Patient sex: M
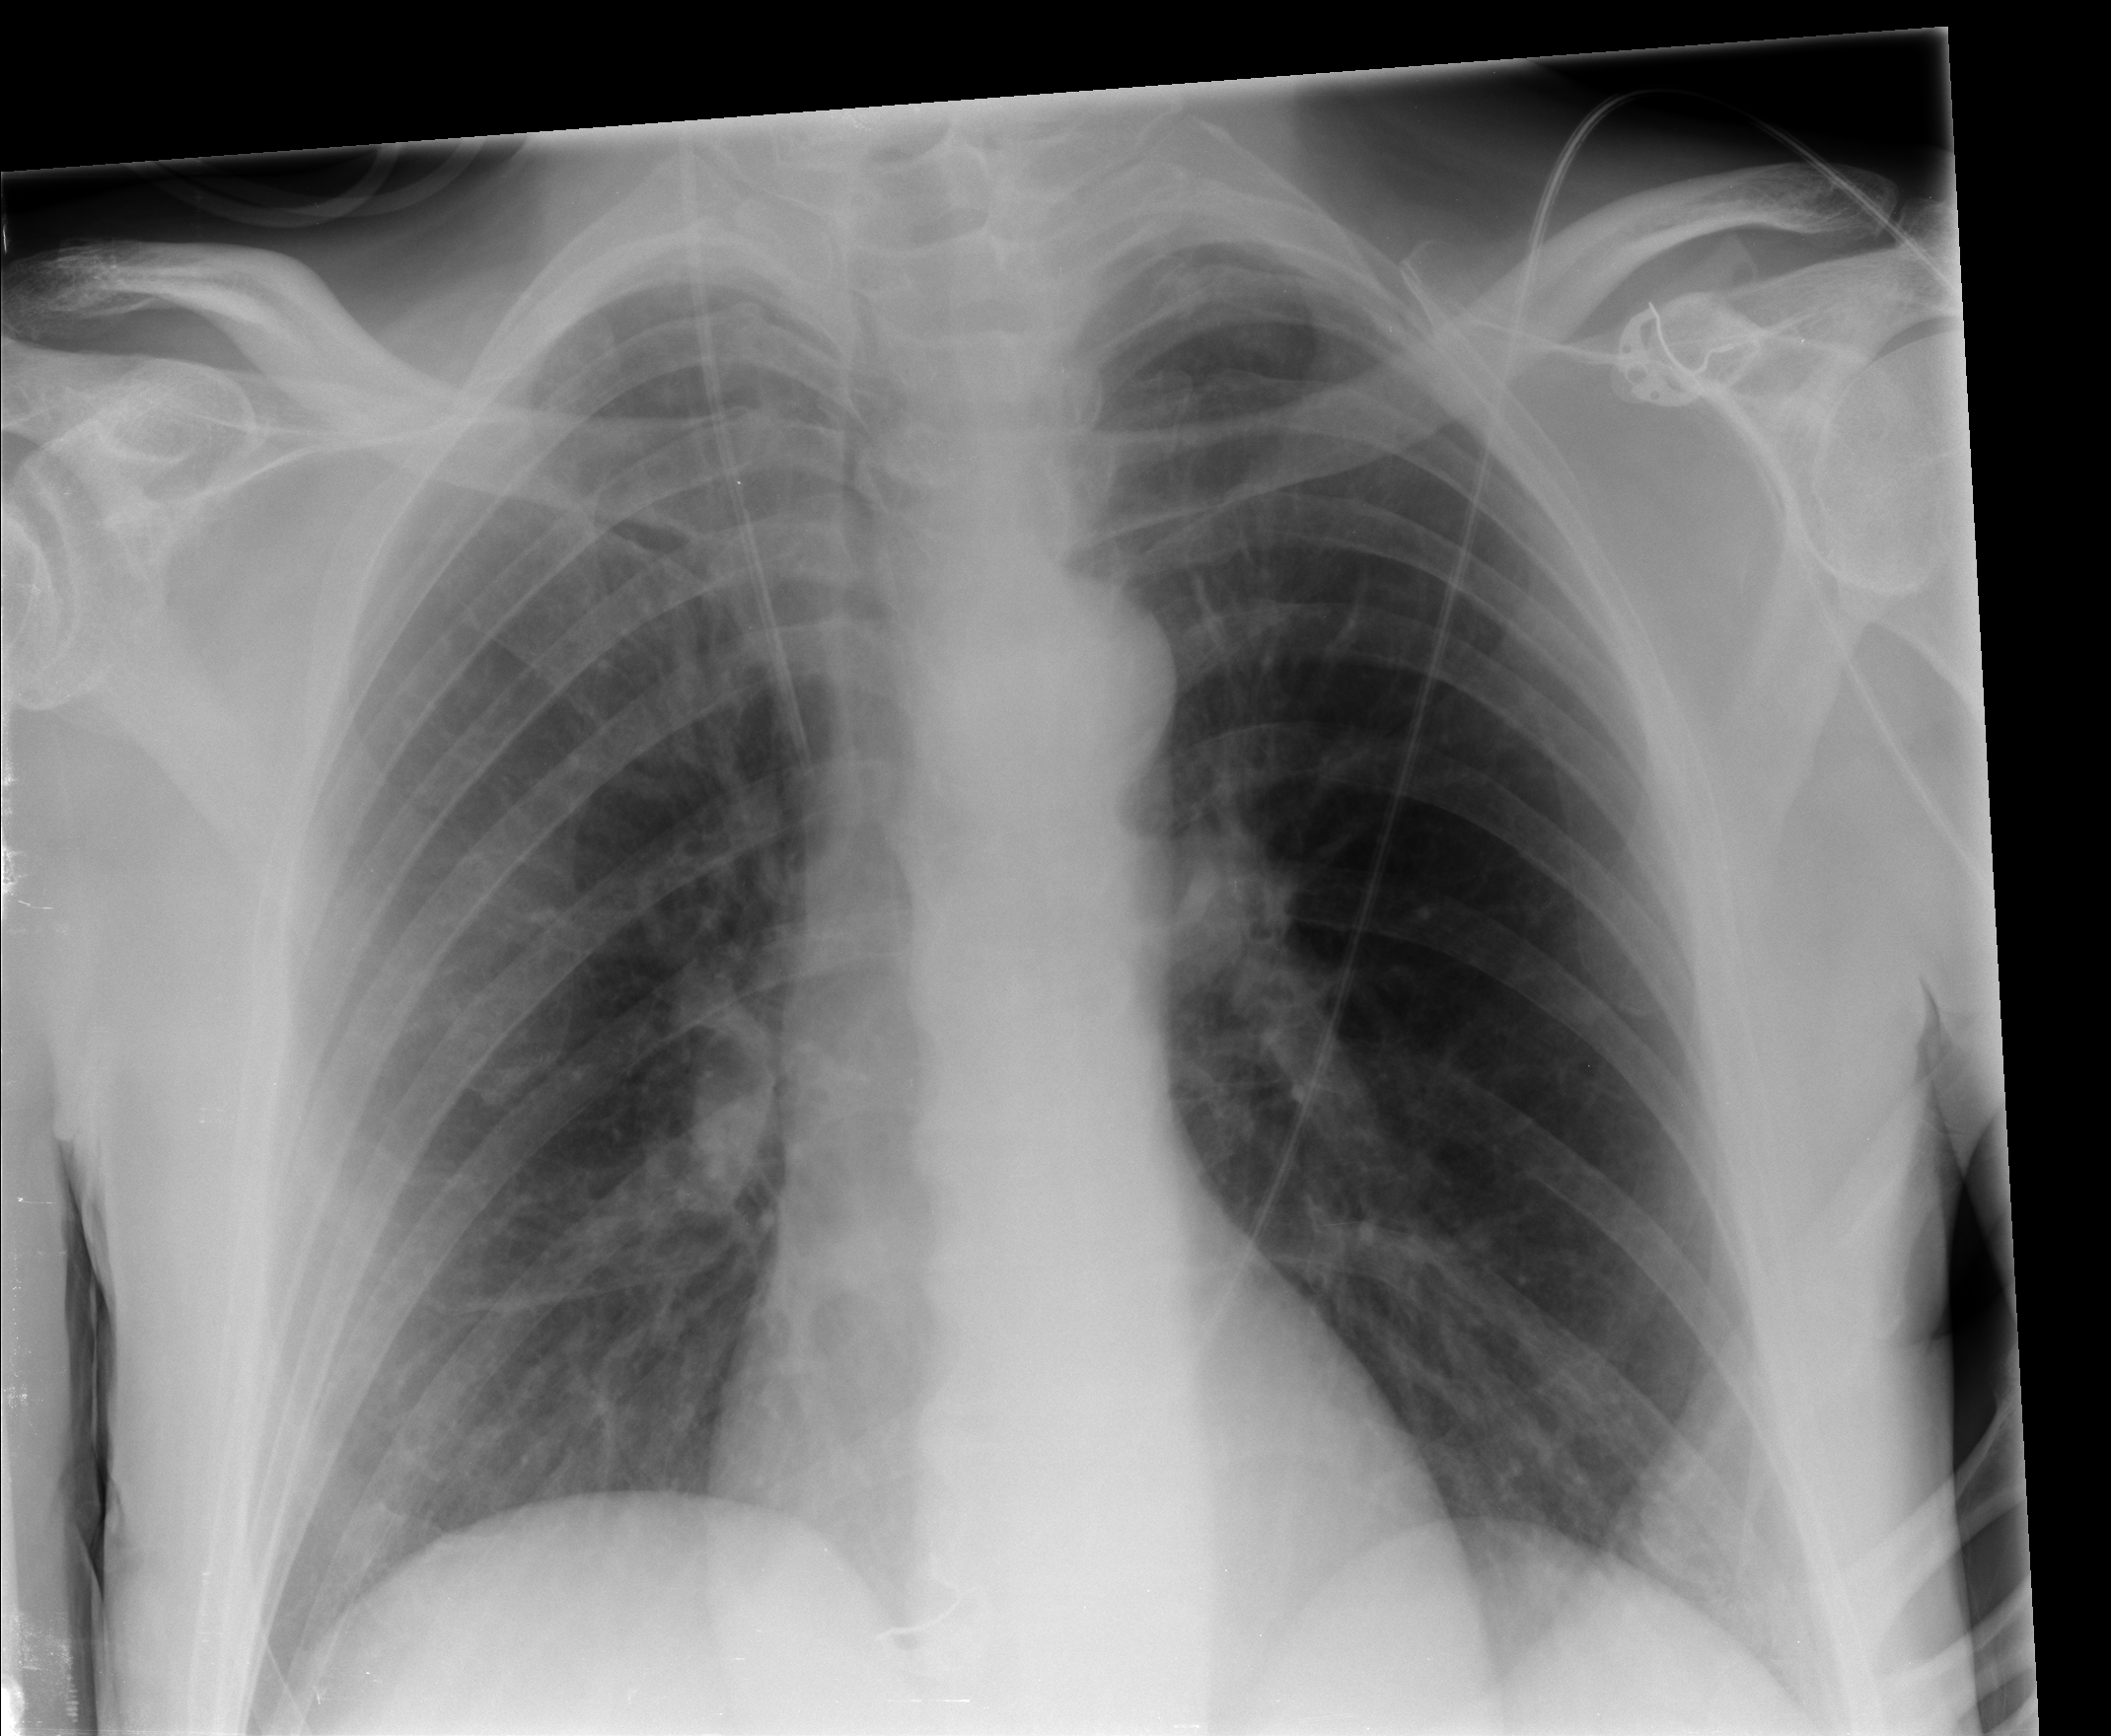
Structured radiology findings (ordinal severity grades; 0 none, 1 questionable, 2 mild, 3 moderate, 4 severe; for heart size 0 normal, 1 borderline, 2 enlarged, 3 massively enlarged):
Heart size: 0
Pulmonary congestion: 0
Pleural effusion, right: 0
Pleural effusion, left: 0
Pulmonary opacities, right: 0
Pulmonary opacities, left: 0
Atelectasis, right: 2
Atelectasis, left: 0